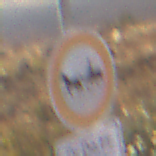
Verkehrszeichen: VerbotGespannfuhrwerke
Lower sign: ZeitangabenMitBeschraenkungAufWochentage3
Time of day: MorningAfternoon
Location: Outdoor (Nature)
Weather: Clear
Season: NotSpecified
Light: Natural